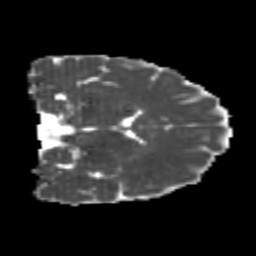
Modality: MD
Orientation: coronal
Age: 22
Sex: female
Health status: healthy
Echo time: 0.074 s